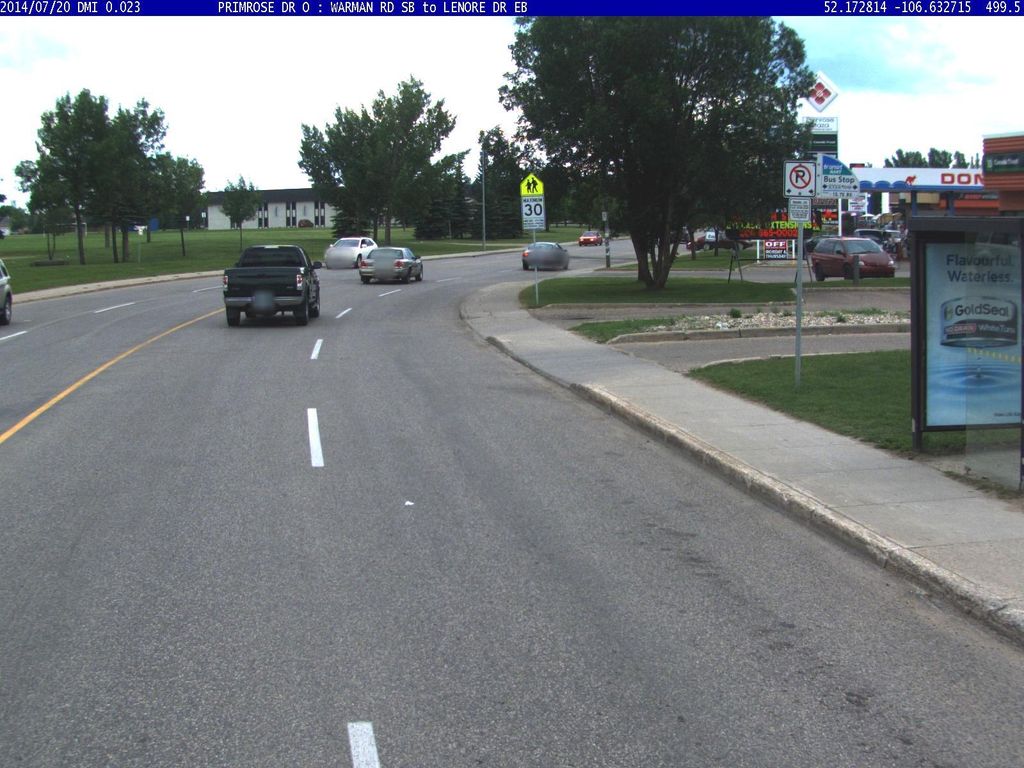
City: saskatoon